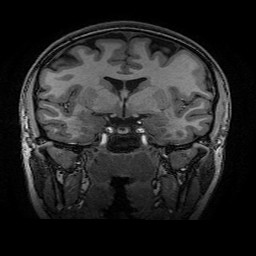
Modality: T1w
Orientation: sagittal
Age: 22
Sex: female
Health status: healthy
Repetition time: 2.53 s
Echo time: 0.0034 s